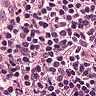
Metastatic tissue present: no